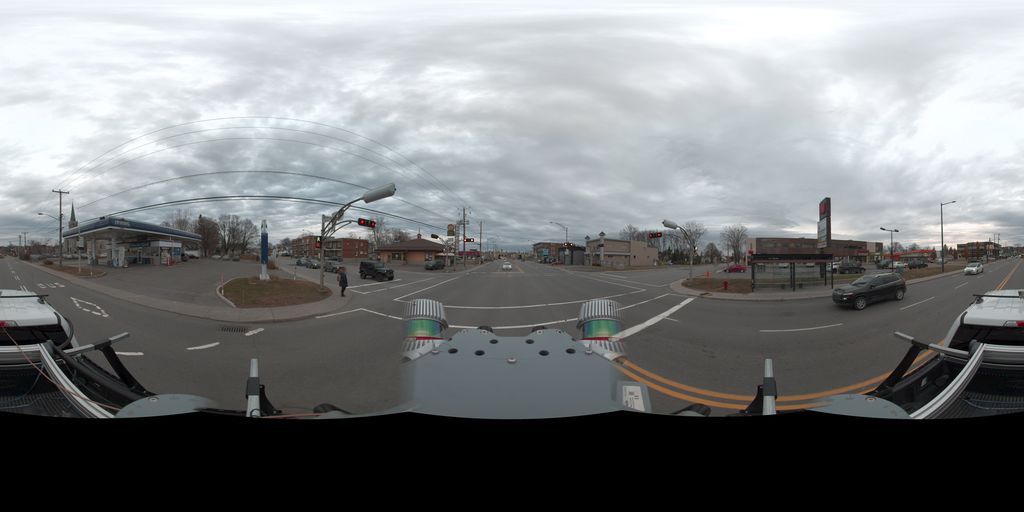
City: quebec_city